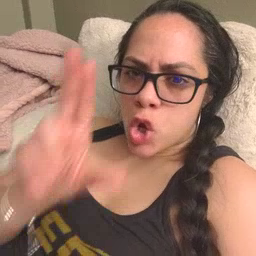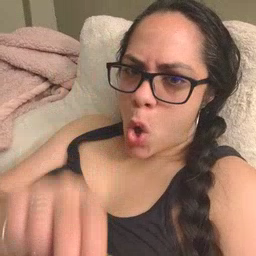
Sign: no